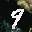
Label: 9